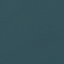
Land use / land cover: SeaLake